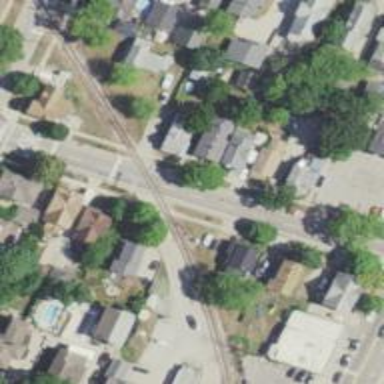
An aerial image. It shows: Crossing for the railway.